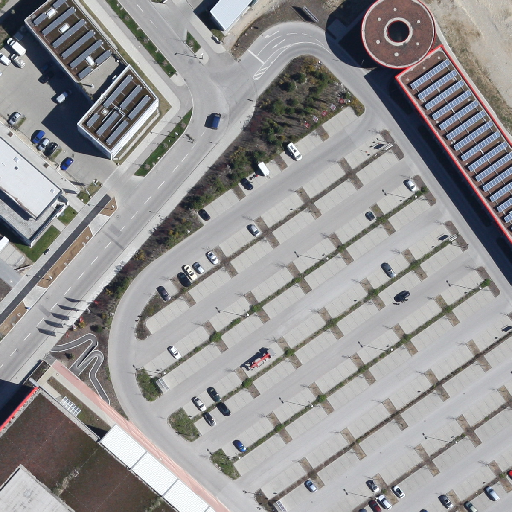
Referring expression: vehicle